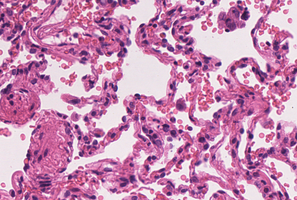
Tumor epithelial tissue: no
Tumor-associated stroma tissue: no
Normal tissue: yes